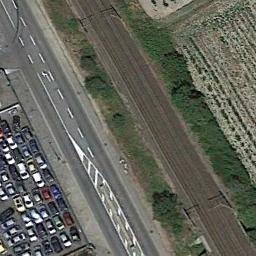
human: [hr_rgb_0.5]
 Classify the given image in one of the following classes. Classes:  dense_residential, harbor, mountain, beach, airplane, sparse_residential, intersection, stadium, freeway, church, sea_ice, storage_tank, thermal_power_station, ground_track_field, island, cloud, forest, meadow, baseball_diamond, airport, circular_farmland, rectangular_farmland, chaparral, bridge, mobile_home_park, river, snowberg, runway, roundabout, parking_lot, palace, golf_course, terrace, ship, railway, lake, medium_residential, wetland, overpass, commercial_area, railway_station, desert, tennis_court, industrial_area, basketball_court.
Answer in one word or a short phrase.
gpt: railway